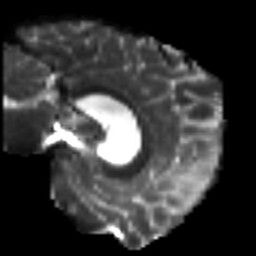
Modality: T2w
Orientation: sagittal
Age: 40
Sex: male
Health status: ill
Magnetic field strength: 3 T
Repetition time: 8.4 s
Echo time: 0.0926 s